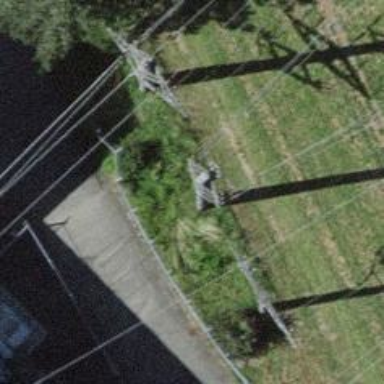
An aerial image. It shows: Three cables of power line.